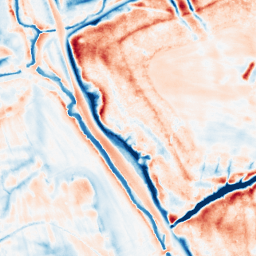
Category: classical
Decomposition family: uniform
Decomposition parameters: size: 20
Upsampling method: cubic_mitchell
Upsampling parameters: scale: 4
Upsampling scale: 4